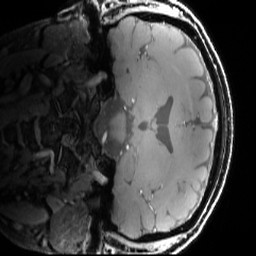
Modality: T1w
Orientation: coronal
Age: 33
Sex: male
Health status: healthy
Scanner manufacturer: siemens
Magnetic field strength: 7 T
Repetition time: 4.3 s
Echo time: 0.00227 s